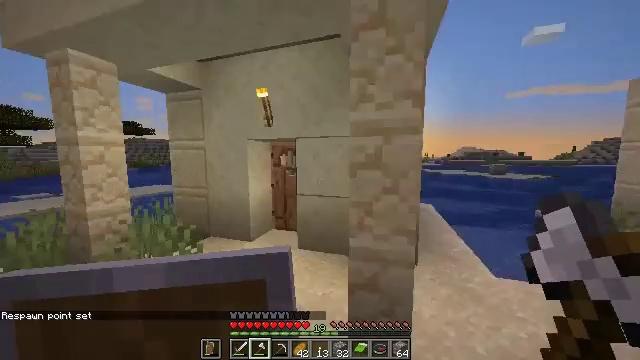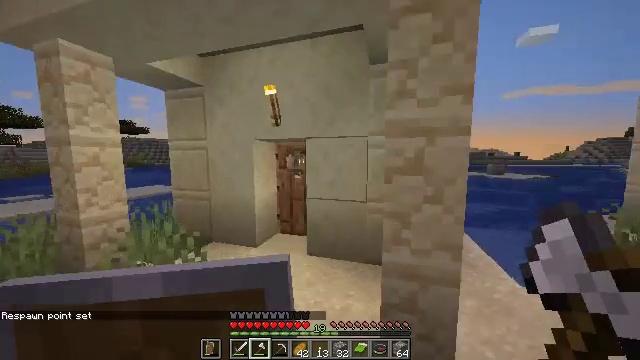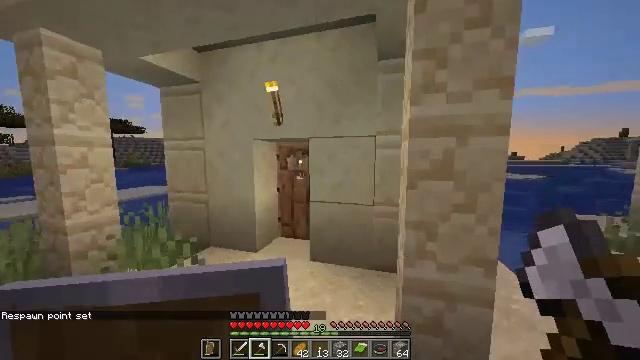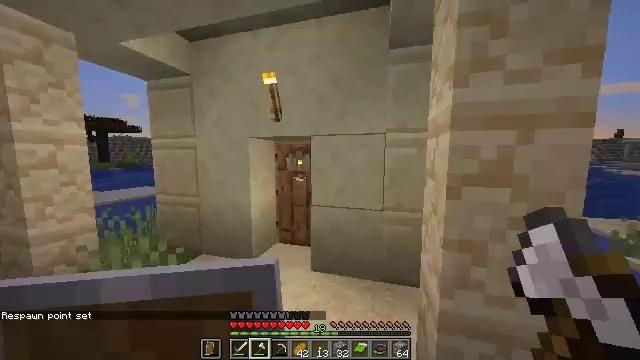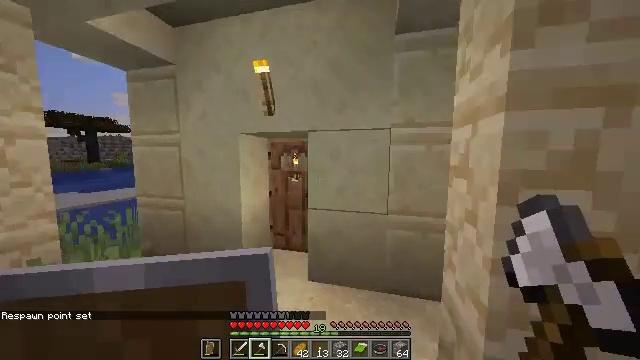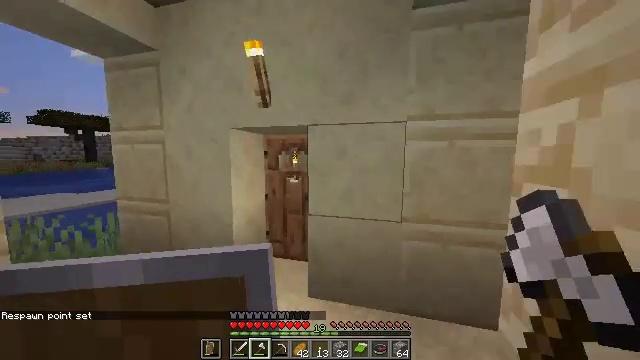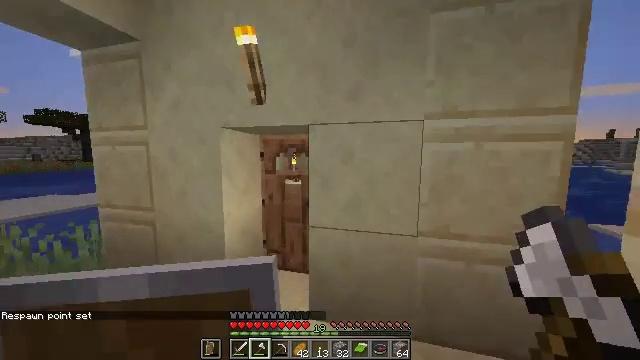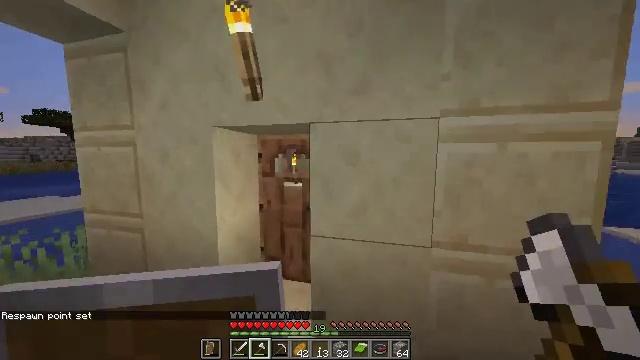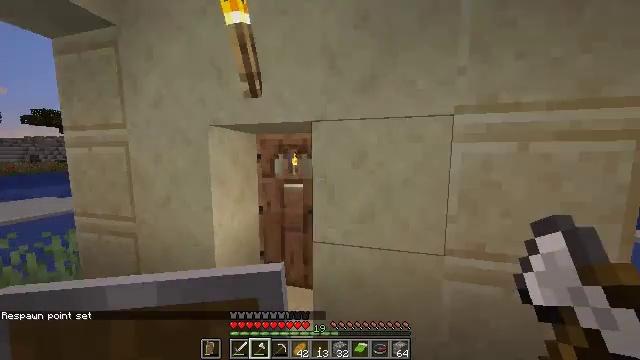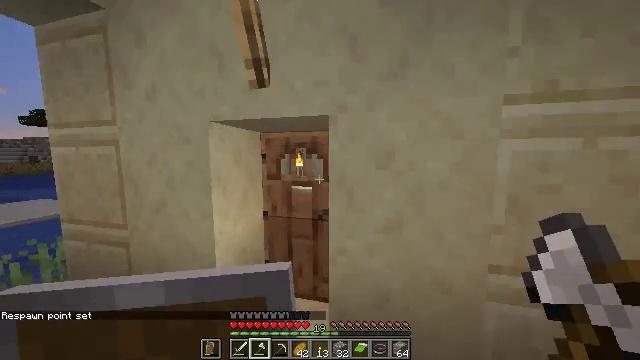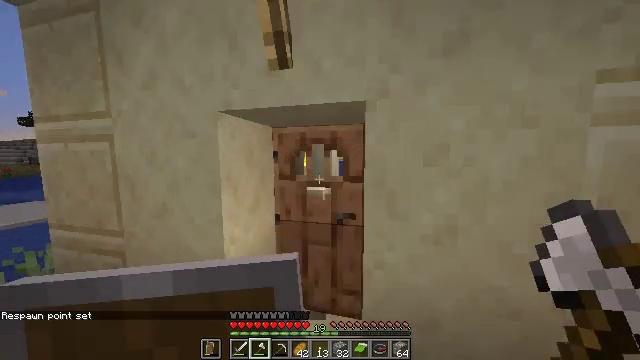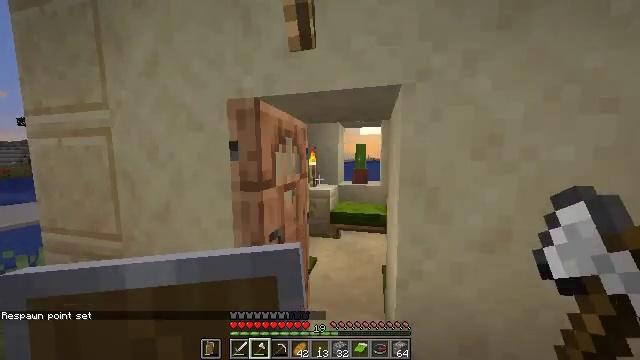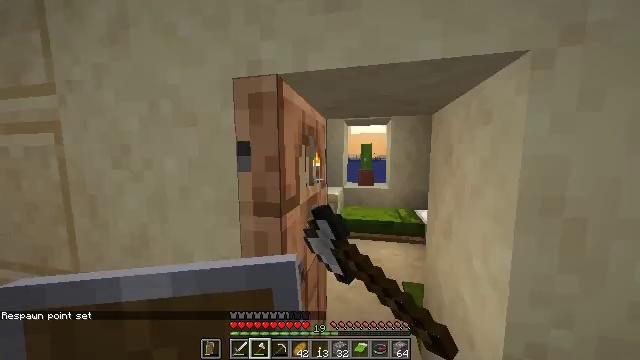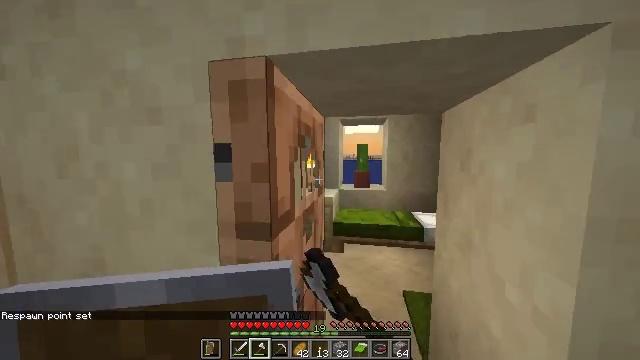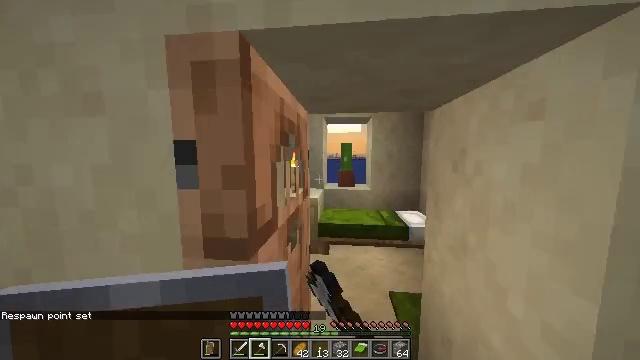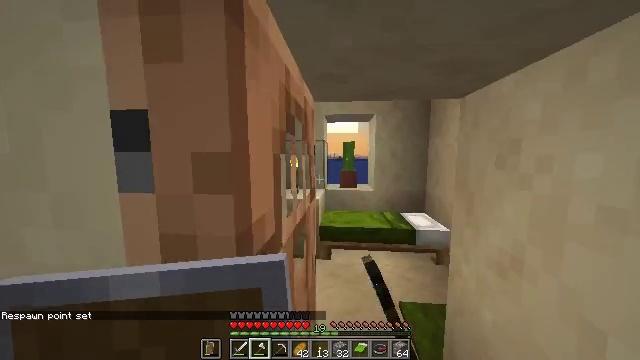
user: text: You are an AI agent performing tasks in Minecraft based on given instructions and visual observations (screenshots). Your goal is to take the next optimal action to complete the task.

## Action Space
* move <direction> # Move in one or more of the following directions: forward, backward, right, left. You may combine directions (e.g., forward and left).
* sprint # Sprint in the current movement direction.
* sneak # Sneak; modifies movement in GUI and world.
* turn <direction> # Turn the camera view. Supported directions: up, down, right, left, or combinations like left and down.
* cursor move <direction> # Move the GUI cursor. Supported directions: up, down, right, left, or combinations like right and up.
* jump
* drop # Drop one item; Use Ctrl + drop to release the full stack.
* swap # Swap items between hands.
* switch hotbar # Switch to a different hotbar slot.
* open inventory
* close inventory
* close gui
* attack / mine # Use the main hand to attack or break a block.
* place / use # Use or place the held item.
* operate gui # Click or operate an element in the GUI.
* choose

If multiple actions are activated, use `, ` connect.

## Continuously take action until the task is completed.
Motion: motion action
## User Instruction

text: Gather the potted cactus from the pot.
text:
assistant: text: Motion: move forward
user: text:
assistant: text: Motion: move forward
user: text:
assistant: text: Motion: move forward
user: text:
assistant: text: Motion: move forward, turn right
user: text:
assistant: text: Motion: move forward
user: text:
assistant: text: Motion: move forward
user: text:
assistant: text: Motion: move forward
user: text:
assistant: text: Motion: move forward and move left
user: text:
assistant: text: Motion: move forward and move left
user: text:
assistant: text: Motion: move forward and move left
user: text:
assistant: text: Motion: move forward and move left, use / place
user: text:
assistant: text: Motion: move forward, turn right, use / place
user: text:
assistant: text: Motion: move forward, turn right
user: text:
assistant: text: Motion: move forward, turn right
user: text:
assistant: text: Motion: move forward
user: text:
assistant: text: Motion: move forward and move right
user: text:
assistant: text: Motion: move forward and move right
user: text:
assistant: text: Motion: move forward and move right, turn down
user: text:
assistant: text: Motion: move forward and move right, turn down
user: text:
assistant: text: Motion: move forward
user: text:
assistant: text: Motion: move forward
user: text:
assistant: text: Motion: move forward
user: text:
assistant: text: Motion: move forward
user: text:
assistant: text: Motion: move forward
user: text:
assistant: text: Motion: move forward
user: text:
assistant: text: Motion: move forward
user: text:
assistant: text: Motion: move forward
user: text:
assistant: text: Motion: move forward, turn right, attack / mine
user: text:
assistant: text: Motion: move forward, turn right, attack / mine
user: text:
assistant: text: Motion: turn right and down, attack / mine